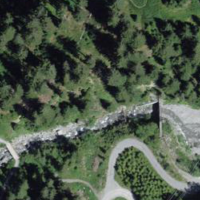
EUNIS habitat code: 43
Species observed at this site:
Tussilago farfara